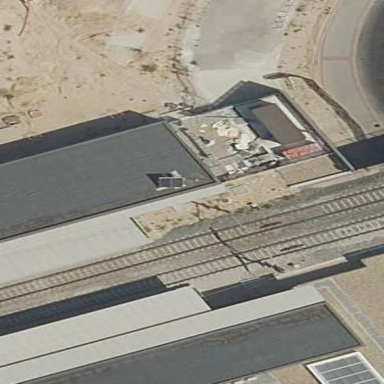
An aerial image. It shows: Train station building that serves as railway and public transport station.